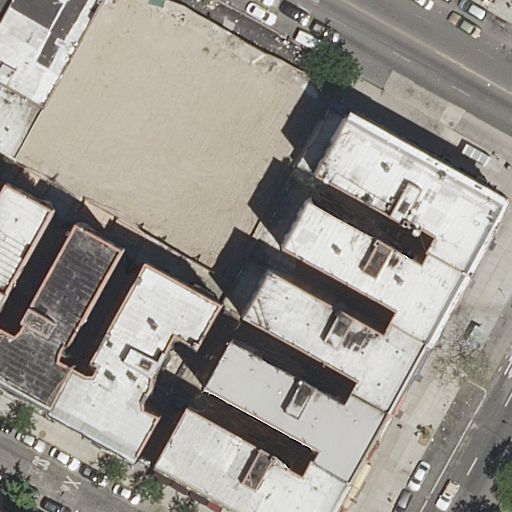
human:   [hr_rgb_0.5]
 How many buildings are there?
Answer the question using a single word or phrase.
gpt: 11

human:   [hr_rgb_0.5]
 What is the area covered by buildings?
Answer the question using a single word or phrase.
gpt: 5629m2

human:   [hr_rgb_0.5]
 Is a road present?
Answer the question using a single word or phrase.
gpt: yes

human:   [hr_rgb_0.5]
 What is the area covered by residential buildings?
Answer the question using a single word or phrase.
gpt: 5629m2

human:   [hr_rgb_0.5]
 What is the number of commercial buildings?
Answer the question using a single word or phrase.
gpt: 0

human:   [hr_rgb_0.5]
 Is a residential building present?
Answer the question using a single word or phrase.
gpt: yes

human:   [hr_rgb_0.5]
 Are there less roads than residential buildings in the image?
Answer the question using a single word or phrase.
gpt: yes

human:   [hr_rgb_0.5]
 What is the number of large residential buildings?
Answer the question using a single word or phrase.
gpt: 3

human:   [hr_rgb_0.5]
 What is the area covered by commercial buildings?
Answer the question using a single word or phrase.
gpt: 0m2

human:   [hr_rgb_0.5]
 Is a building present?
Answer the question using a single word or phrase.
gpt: yes

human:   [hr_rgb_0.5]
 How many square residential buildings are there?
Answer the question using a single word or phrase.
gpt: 0

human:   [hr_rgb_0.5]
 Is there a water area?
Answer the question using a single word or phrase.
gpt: no

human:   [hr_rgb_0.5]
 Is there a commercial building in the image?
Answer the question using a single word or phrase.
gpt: no

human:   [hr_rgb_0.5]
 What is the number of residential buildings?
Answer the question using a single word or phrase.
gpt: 11

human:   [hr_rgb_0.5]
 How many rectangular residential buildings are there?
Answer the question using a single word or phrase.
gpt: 3

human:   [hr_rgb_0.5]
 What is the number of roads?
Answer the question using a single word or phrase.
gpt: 3

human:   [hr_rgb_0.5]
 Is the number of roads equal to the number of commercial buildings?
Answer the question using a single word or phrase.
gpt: no

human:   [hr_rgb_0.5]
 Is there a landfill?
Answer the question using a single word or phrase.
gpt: no

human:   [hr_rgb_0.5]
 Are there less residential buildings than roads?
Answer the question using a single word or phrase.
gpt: no

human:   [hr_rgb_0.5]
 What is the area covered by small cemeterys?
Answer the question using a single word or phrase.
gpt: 0m2

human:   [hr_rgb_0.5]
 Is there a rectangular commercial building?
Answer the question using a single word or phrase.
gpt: no

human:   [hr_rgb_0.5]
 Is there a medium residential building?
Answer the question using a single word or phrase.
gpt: yes

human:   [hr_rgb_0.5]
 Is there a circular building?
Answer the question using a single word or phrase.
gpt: no

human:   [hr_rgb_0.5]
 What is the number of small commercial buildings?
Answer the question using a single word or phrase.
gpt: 0

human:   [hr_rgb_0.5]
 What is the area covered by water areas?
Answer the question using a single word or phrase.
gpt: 0m2

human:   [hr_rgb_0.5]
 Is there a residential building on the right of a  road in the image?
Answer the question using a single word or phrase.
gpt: yes

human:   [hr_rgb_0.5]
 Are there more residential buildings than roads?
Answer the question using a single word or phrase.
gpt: yes

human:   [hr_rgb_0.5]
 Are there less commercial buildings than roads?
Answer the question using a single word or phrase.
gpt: yes

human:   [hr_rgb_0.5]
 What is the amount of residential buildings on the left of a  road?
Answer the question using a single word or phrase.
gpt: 10

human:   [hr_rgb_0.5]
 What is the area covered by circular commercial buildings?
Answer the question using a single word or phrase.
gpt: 0m2

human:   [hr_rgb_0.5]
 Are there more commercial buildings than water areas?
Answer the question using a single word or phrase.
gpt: no

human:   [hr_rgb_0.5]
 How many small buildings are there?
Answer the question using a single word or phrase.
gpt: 1

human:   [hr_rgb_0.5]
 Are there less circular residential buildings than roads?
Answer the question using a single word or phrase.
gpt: yes

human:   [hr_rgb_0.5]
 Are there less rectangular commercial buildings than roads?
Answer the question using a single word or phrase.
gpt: yes

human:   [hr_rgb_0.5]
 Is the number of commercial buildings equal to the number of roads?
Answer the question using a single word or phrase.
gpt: no

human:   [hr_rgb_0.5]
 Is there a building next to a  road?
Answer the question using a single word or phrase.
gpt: yes

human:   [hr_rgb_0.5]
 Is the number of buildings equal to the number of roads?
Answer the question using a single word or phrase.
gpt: no

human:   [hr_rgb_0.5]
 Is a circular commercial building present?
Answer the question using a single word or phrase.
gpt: no

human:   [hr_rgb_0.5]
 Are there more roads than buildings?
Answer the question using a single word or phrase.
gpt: no

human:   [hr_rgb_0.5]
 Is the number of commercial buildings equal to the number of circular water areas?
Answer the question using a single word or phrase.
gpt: yes

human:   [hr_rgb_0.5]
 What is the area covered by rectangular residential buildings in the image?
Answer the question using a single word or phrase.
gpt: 2398m2

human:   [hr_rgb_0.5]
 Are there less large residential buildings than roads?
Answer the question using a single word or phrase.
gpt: no

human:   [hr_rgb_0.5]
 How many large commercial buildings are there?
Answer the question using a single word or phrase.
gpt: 0

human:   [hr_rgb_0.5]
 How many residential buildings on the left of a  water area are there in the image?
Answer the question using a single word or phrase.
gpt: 0

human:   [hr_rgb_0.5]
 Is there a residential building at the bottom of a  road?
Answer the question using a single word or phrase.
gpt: yes

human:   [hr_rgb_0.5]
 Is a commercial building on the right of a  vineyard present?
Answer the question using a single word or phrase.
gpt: no

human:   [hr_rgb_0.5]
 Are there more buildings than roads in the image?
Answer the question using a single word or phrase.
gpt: yes

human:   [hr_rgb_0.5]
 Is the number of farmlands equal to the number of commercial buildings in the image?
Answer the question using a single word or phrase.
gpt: yes

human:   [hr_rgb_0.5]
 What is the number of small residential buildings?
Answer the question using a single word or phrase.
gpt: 1

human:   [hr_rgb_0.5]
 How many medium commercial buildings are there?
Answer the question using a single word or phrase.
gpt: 0

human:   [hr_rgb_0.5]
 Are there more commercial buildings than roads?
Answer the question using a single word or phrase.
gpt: no

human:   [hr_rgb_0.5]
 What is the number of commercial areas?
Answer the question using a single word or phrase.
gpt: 0

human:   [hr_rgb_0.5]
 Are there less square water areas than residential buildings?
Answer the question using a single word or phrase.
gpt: yes

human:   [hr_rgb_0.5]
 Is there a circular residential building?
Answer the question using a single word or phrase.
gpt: no

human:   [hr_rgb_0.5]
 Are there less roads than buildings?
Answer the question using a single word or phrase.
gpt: yes

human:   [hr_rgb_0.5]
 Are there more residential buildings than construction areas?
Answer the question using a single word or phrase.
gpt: yes

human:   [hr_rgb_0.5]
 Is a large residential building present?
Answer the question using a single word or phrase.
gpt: yes

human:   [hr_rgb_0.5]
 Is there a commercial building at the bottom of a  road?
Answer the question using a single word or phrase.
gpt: no

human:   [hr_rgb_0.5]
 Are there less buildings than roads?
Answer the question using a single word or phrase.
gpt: no

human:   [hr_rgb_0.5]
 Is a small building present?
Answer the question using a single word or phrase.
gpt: yes

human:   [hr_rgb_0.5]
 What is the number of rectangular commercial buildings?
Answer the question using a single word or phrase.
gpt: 0

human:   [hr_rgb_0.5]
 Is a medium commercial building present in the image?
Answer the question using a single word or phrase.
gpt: no

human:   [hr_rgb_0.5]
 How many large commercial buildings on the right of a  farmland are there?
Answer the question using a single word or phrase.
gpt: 0

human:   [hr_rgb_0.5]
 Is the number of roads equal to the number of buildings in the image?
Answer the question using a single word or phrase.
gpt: no